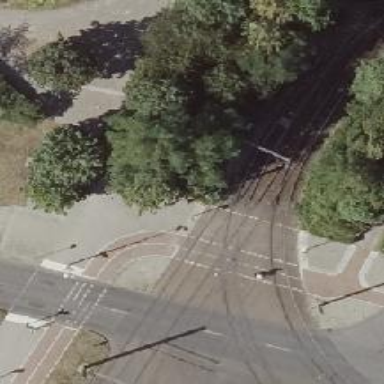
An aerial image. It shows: Tram crossing on the railway.